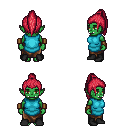
a pixel art fantasy rpg character, female body template, orc, green skin, teal tunic, robe skirt, ruby red long topknot hairstyle, leather bracers, black shoes, four views (front, back, left, right), 2x2 character sprite sheet, small pixel art, hard edges, no anti-aliasing